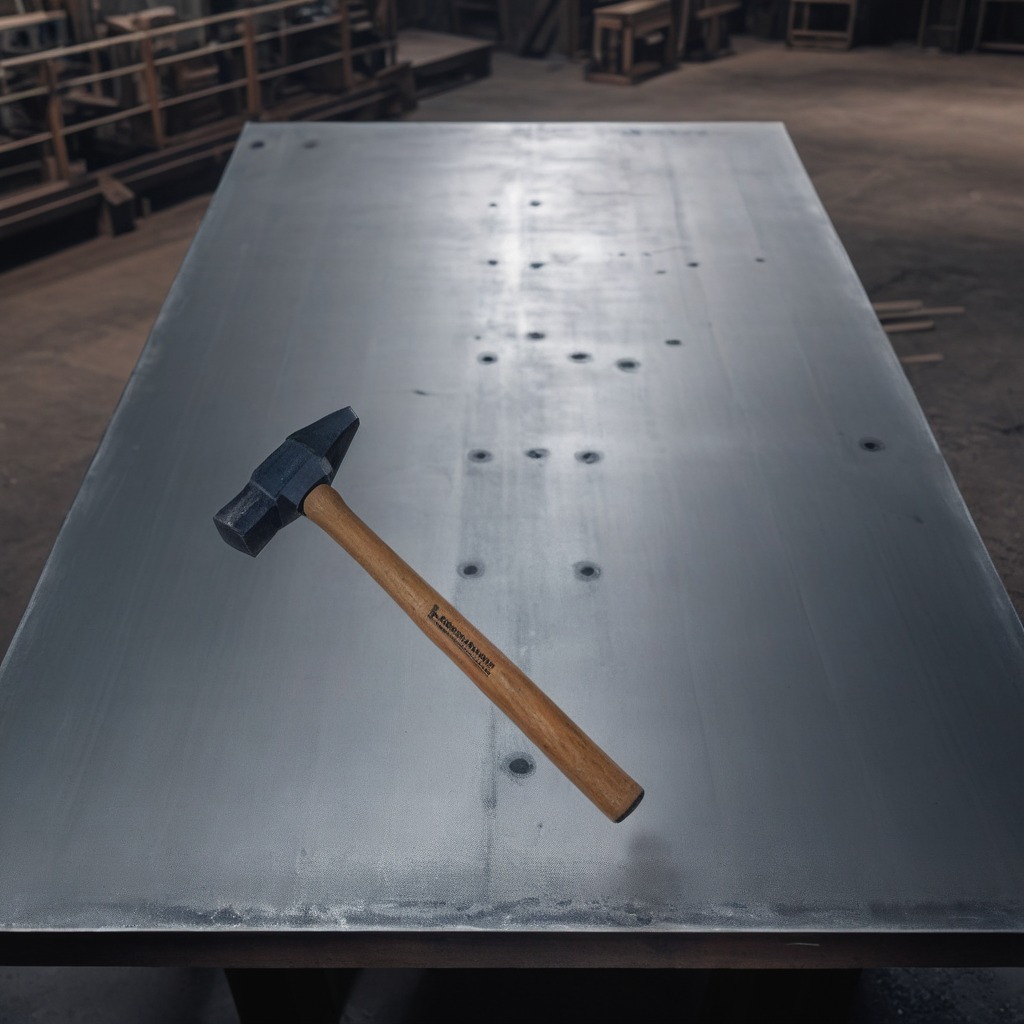
A hammer is lying on a cold steel table in a mining workshop.